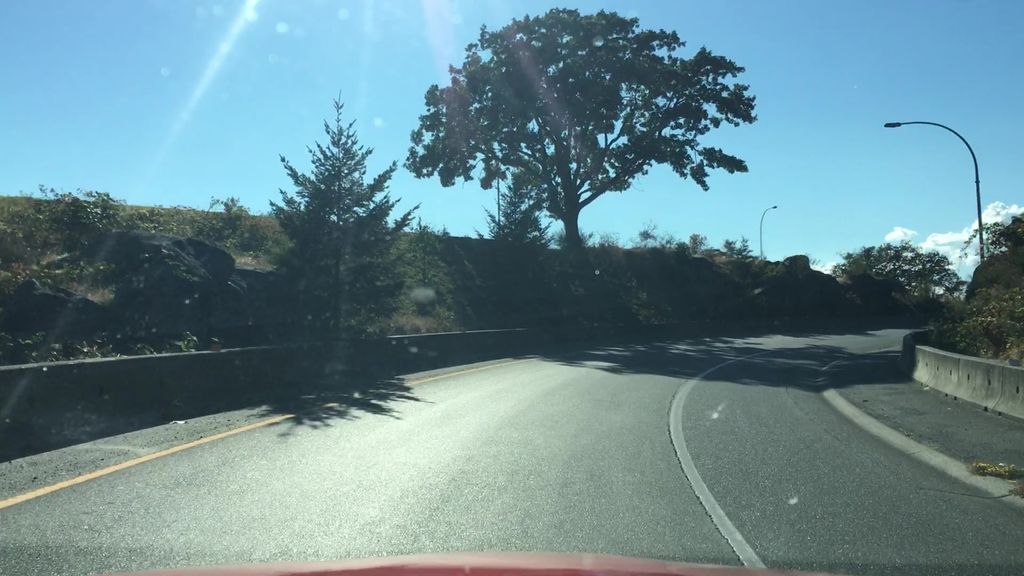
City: victoria